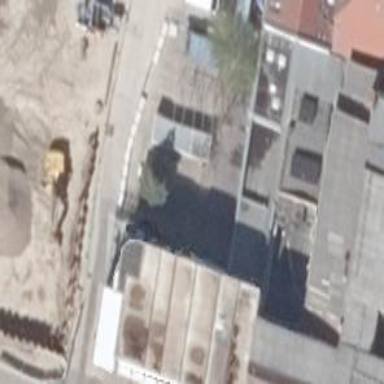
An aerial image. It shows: Synagogue building.